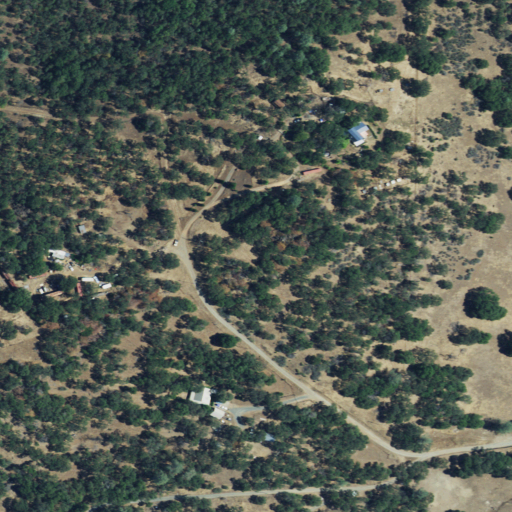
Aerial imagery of mountain in California named Haney Mountain containing evergreen forest, deciduous forest, grassland, open development, and shrub